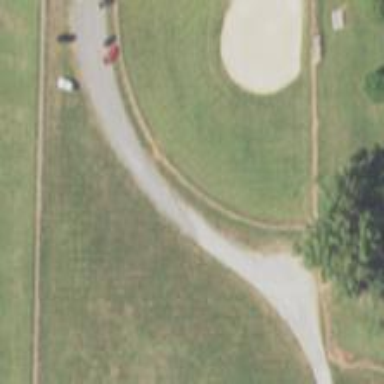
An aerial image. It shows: Softball pitch for leisure land activities.